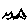
Label: zigzag